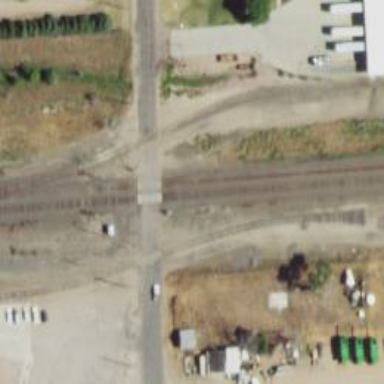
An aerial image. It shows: Railway track.